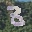
Label: 3